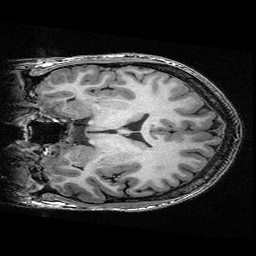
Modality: T1w
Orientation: coronal
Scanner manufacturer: ge
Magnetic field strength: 3 T
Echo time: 0.00318 s